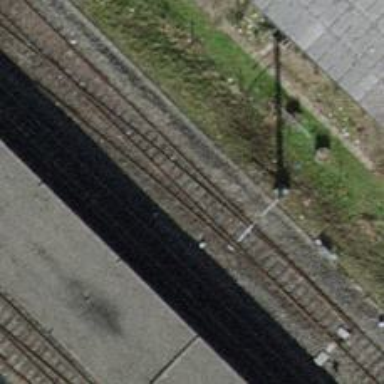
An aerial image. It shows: Railway switch.